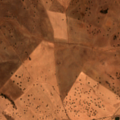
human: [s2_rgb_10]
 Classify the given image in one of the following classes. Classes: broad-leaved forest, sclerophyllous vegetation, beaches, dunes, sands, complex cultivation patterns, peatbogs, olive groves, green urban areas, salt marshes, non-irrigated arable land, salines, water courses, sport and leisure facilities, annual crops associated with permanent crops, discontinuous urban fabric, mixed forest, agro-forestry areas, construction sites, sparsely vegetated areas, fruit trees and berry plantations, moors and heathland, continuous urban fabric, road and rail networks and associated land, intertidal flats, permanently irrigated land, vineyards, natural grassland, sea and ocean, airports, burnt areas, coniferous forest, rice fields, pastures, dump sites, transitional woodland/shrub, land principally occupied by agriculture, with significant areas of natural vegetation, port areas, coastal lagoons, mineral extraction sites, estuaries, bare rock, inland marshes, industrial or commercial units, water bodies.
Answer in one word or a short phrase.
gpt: non-irrigated arable land, complex cultivation patterns, agro-forestry areas